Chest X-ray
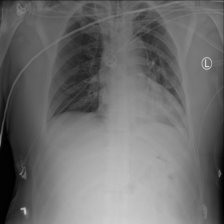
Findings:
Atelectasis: positive
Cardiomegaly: negative
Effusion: negative
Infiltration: negative
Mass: negative
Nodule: negative
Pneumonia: negative
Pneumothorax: negative
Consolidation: negative
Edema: negative
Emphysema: negative
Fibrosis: negative
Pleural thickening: negative
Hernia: negative